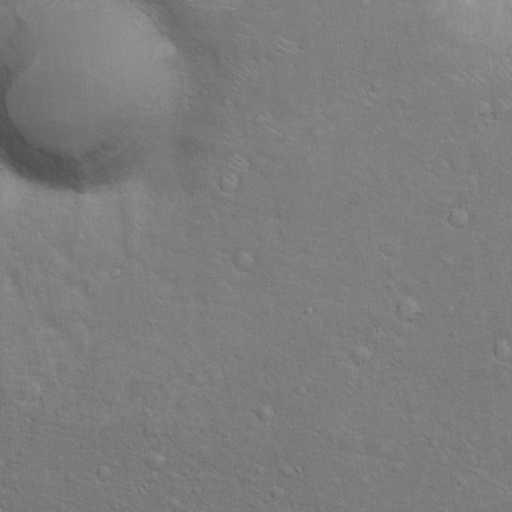
Classes present: Background, Cone